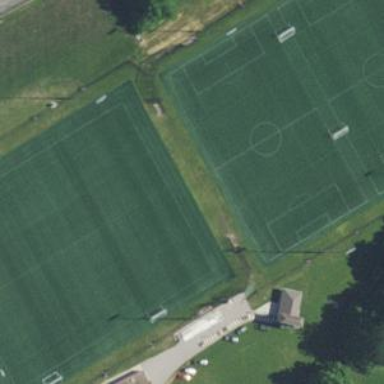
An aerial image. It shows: Recreation ground with artificial turf surface.